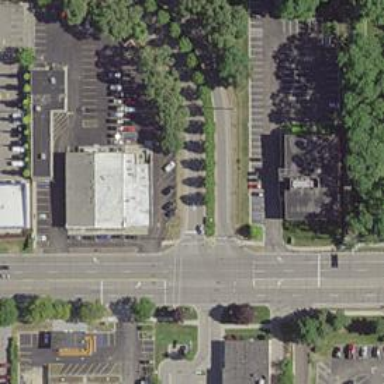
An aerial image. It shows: Marked road crossing.